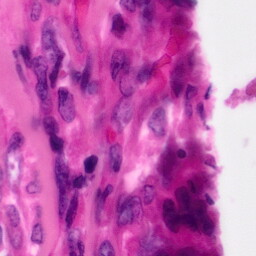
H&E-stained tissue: Pancreatic